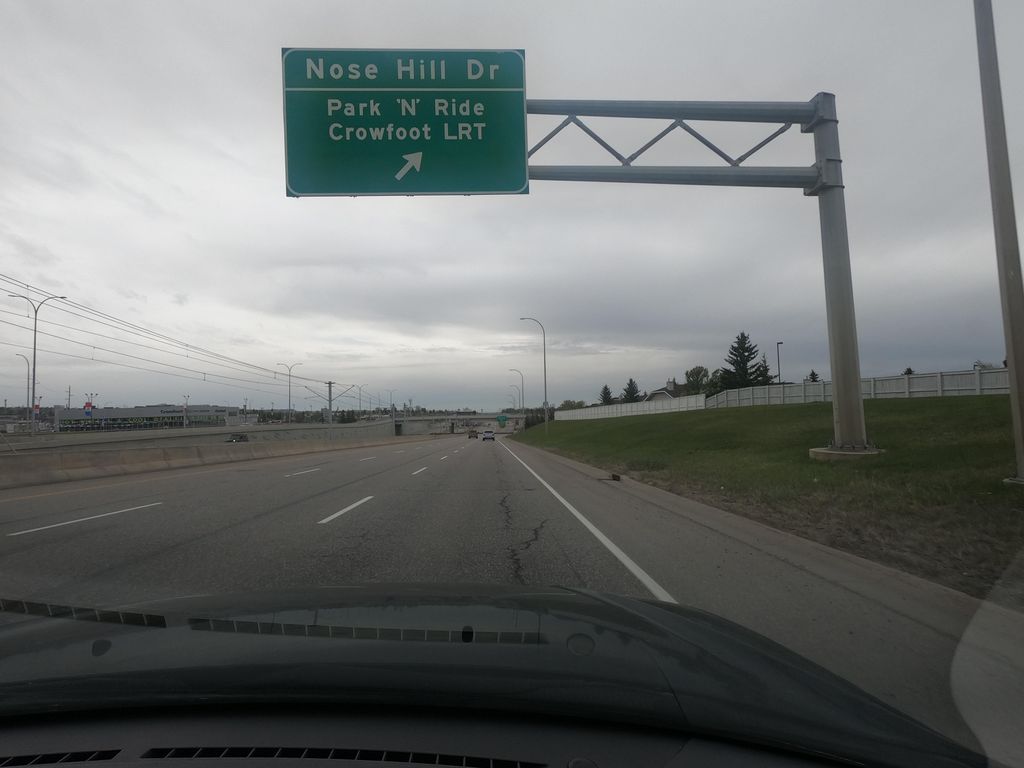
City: calgary